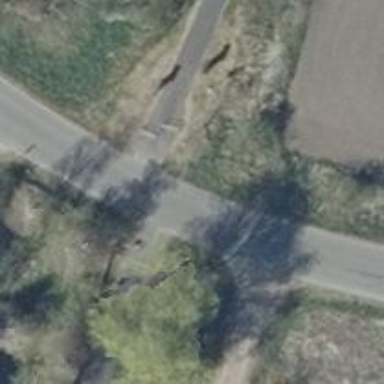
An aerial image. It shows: Asphalt path with historic railway.